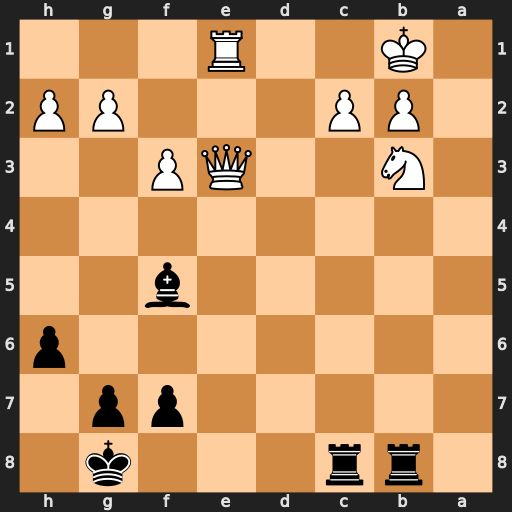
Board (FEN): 1rr3k1/5pp1/7p/5b2/8/1N2QP2/1PP3PP/1K2R3
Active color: b
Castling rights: -
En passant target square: -
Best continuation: Bxc2+ Ka2 Ra8+ Na5 Rxa5+